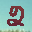
Label: 2